Question: I am having trouble building a POST request that should accept a CSV of a persons phone numbers ie. 'phoneNum1,phoneNum2,phoneNum3...phoneNum350'
and then return a JSON object of those phone numbers that matched already in the database. I am testing with the chrome extension POSTMAN as such:

yet it returns 'ERROR 404' upon execution.
How can I reformulate this request to work?
the action:
'''
def getActivatedFriends
@results = BusinessUser.find_by_sql("SELECT
a.id
, a.username
, a.phoneNumber
FROM sers a
WHERE phoneNumber in (" + params[:friends_phone_number_csv].to_s + ") and
removed = 0 and
is_user = 1;")
respond_to do |format|
format.html
format.json { render json: { friends_match: @results }}
end
end
'''
the route:
'''
match '/getActivatedFriends/:friends_phone_number_csv',
to: 'requests#getActivatedFriends', via: 'post',
constraints: { friends_phone_number_csv: /([0-9]+,?)+/ }
'''
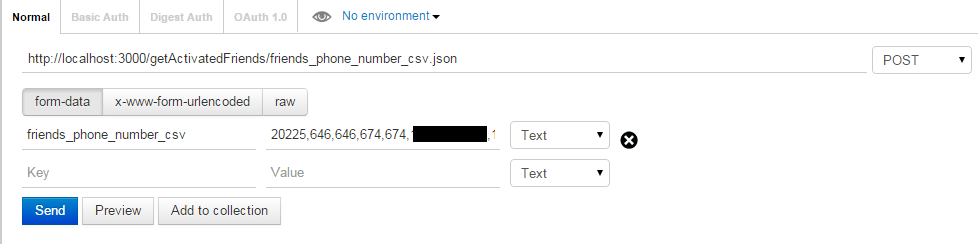
Answer: The problem is with your route:
'''
/getActivatedFriends/:friends_phone_number_csv
'''
Should be:
'''
/getActivatedFriends
'''
The :friends_phone_number_csv implies that you are passing a URL parameter.